Interaction volume radius: 5 \u00c5
Interaction volume height: 15 \u00c5
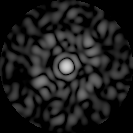
Disorder parameter: 0.841